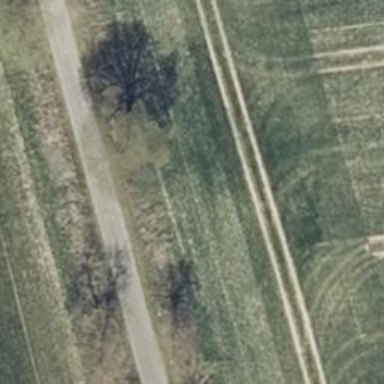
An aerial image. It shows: Deciduous broadleaved tree.